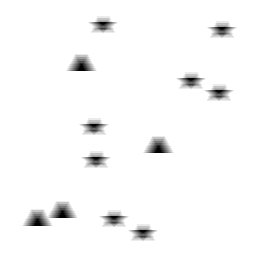
Squares: 0
Triangles: 4
Stars: 8
Total shapes: 12